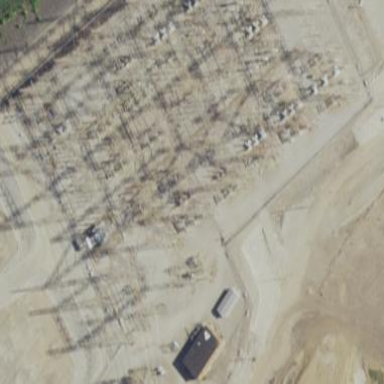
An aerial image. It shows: Power substation.